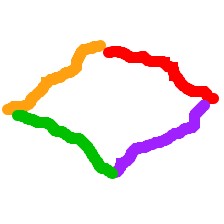
Shape: rhombus